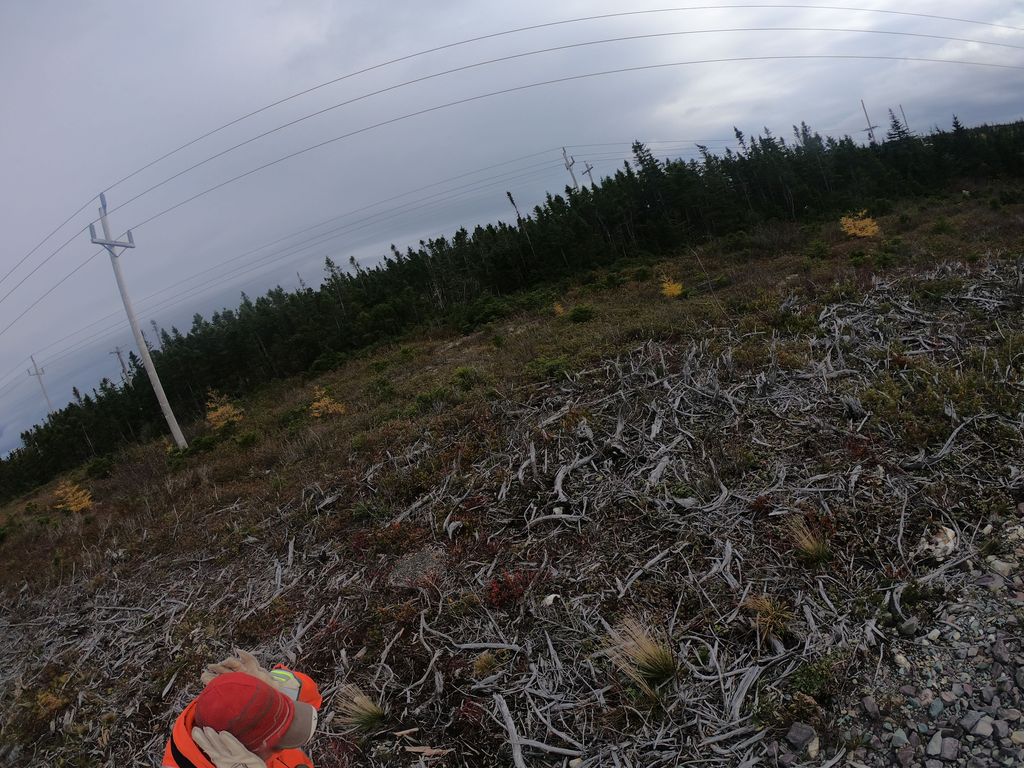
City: st_johns